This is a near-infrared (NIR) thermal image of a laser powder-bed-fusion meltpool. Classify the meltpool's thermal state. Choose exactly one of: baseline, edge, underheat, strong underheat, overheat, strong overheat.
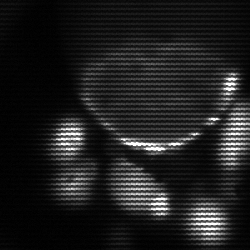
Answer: edge